Question: I currently use the Sensible TableView Framework to create a search filter mask for a new app.
All works fine, but the latest Screendesign offers new problems.
It's now required to select a range between a min and a max value. Instead of using two numeric textfields to define the range, we now have to create a new type of custom RangeSlider (familiar to the UISliderView). For now I created the RangeSlider (Slider with two thumbmarks) as CustomClass, without xib file. I now have to implement this in my tableview as customCell?
Still can't figure out how to do this via STV.
My RangeSlider needs some properties to be set:
- - - - -
and responds to the user interaction by changing the properties values.

My problem in short:
How to implement my RangeSlider Class as CustomCell, without xib file?
And.. is it possible to track the userInteraction of my customCell with SCUserDefaultsDefinition,too?
'''
SCUserDefaultsDefinition *userDefaultsDef = [SCUserDefaultsDefinition definitionWithDictionaryKeyNamesString:@"Search Filter:(gender,ageRangeSlider,zip,country)"];
SCPropertyDefinition *genderDef = [userDefaultsDef propertyDefinitionWithName:@"gender"];
genderDef.title = @"Gender";
genderDef.required = TRUE;
genderDef.type = SCPropertyTypeSelection;
genderDef.attributes = [SCSelectionAttributes attributesWithItems:[NSArray arrayWithObjects:@"f", @"m", nil] allowMultipleSelection:NO allowNoSelection:NO];
genderDef.autoValidate = TRUE;
/*#### CUSTOMCELL IMPLEMENTATION HERE #### */
SCPropertyDefinition *zip = [userDefaultsDef propertyDefinitionWithName:@"zip"];
zip.title = @"Zip-Code";
zip.type = SCPropertyTypeNumericTextField;
zip.attributes = [SCNumericTextFieldAttributes attributesWithMinimumValue:[NSNumber numberWithInt:01] maximumValue:[NSNumber numberWithInt:99] allowFloatValue:NO];
[self.tableViewModel generateSectionsForUserDefaultsDefinition:userDefaultsDef];
SCTableViewSection *formSection = [self.tableViewModel sectionAtIndex:0];
formSection.cellActions.valueChanged = ^(SCTableViewCell *cell, NSIndexPath *indexPath)
{
NSLog(@"
*********** Key Binding Log ***********
");
NSLog(@"Value: %@
", [cell boundValue]);
};
'''
Would be great if somebody could help!
I really appreciate that! Please tell me if you need more information.
Thanks,
Lars
(sry for my bad english )
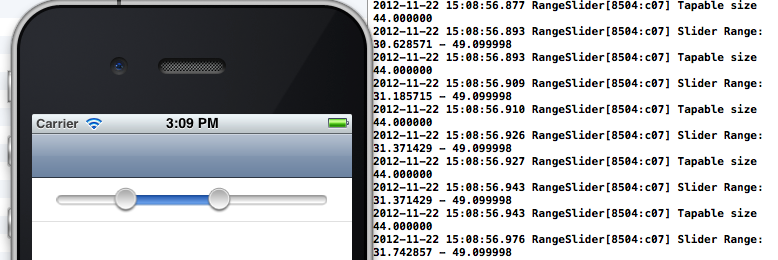
Answer: Okay, problem solved!
To add a customClass as CustomCell in STV, you have to define a SCCustomPropertyDefinition using the Classname/Nibname and the tag of your customControl as objectBinding.
'''
SCUserDefaultsDefinition *userDefaultsDef = [SCUserDefaultsDefinition definitionWithDictionaryKeyNamesString:@"Search Filter:(gender,ageRangeSlider,zip,country)"];
SCCustomPropertyDefinition * customControl = [SCCustomPropertyDefinition definitionWithName:@"ageRangeSlider" uiElementClass:[CustomControlClass class] objectBindingsString:@"1:selectedRange;"];
[userDefaultsDef insertPropertyDefinition:customControl atIndex:1];
'''
After creating and adding the new PropertyDefinition to your UserDefaultsDefinition, you can use the ObjectBindingString from the PropertyDefinition (@"1:selectedRange;") to configure the Response Property in your CustomControlClass.
The number presents the IB Tag for each control in the custom cell, while the String stands for the Property to use as ResponseValue for this Control.
Hope this may help other Devs in future.